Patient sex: M
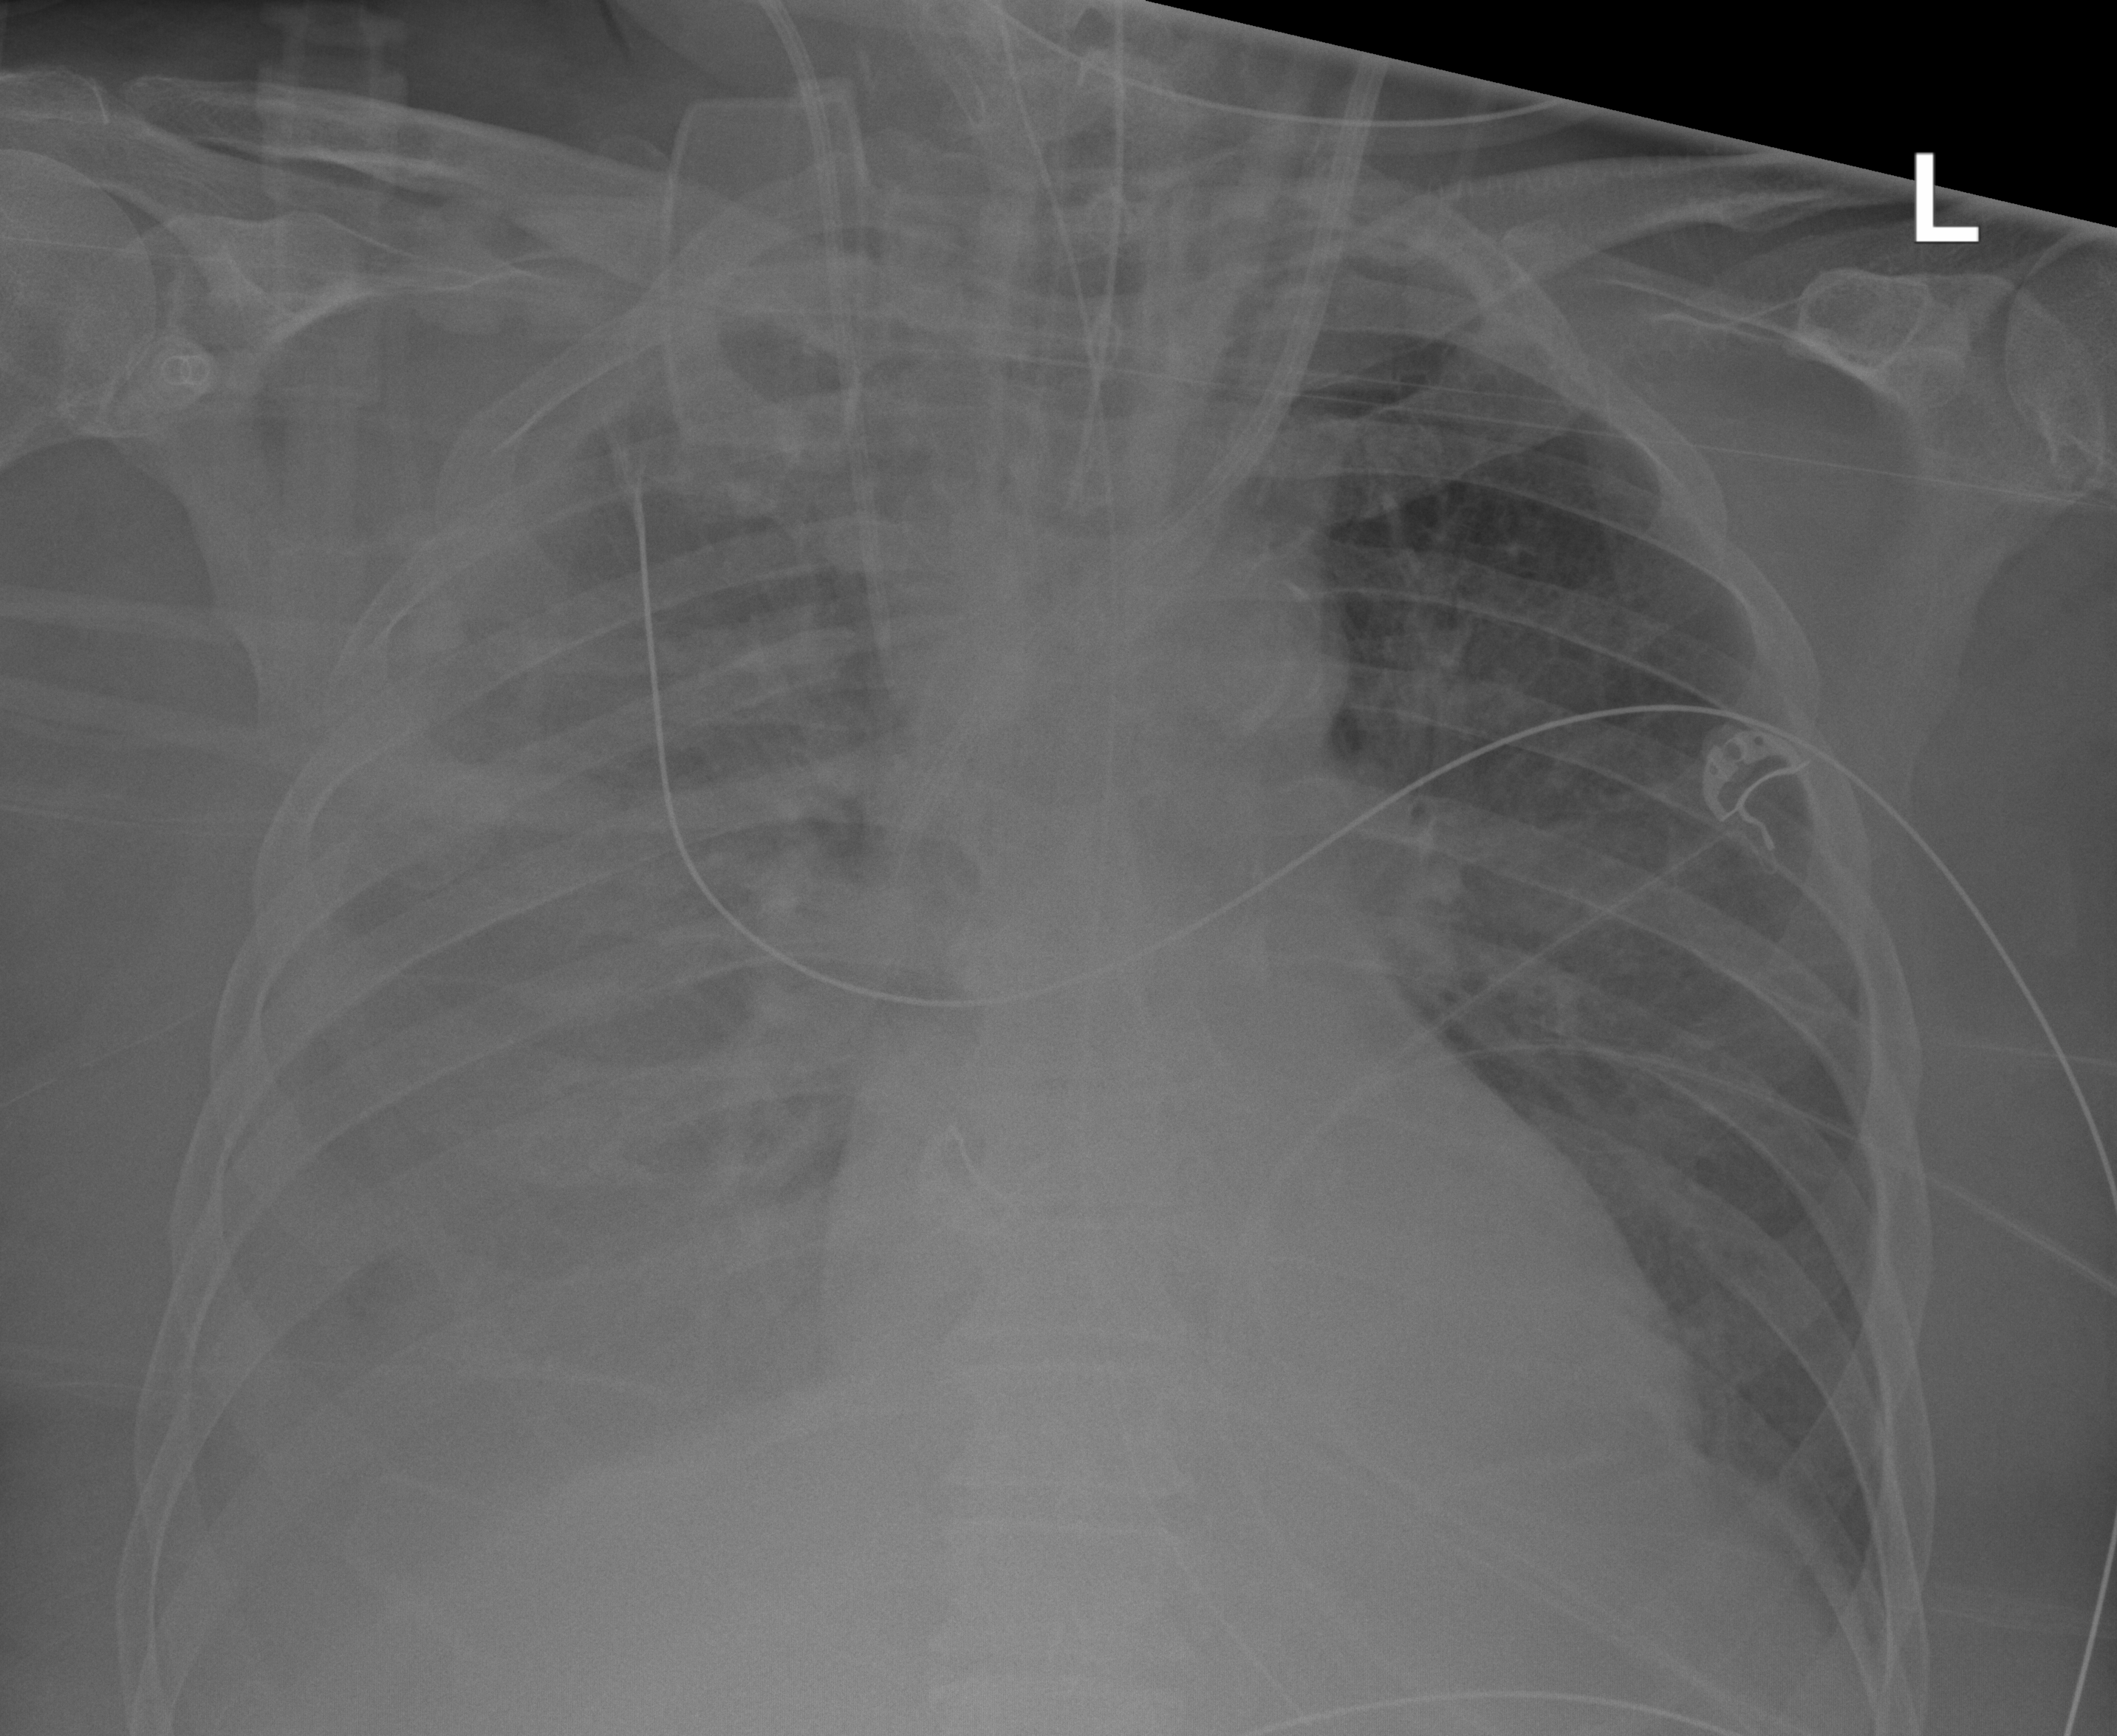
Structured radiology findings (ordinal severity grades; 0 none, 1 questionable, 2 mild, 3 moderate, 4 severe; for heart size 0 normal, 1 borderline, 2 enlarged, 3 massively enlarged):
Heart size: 0
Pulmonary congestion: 2
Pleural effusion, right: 2
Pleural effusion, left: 0
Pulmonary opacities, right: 0
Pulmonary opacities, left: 0
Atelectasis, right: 2
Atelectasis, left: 0